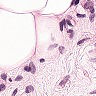
Metastatic tissue present: yes